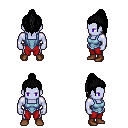
a pixel art fantasy rpg character, male body template, dark elf, purple skin, blue vest, red pants, black long topknot hairstyle, brown shoes, four views (front, back, left, right), 2x2 character sprite sheet, small pixel art, hard edges, no anti-aliasing